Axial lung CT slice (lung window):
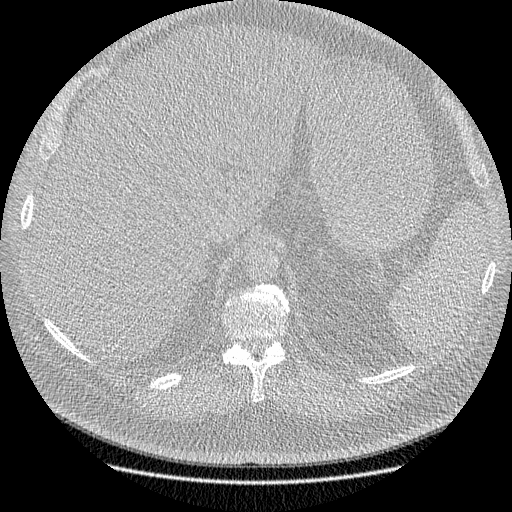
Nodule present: no